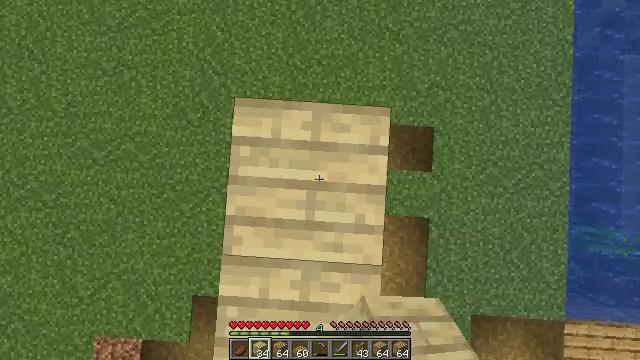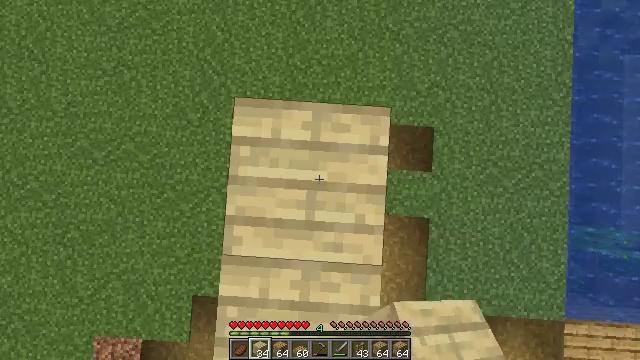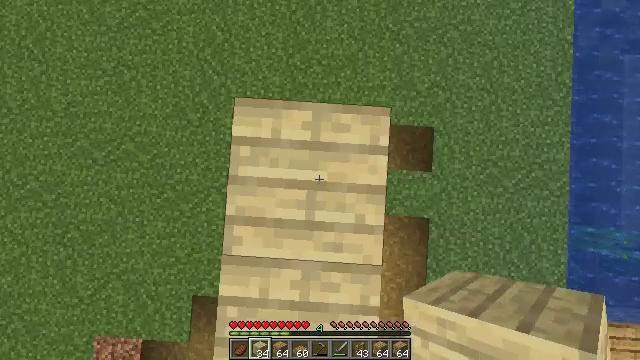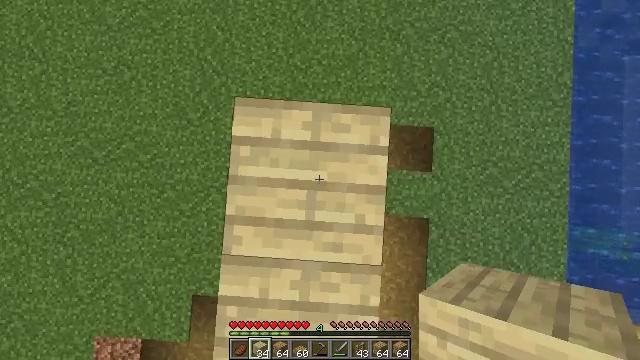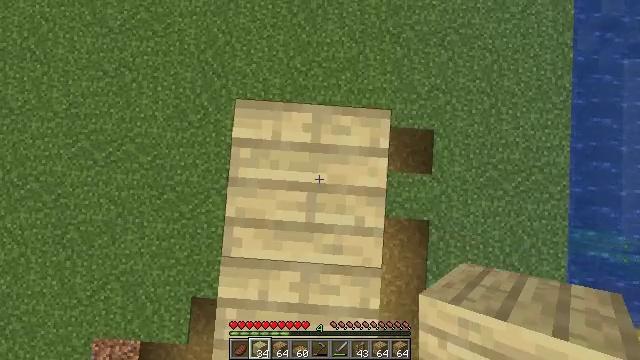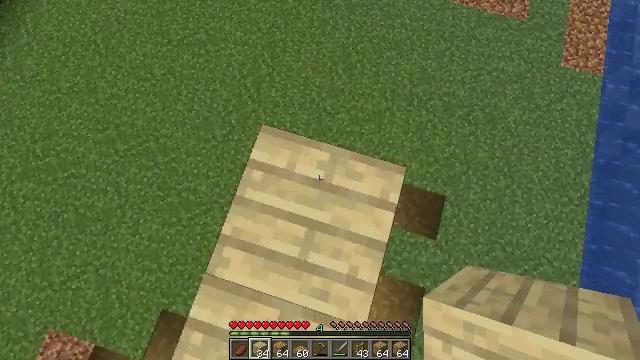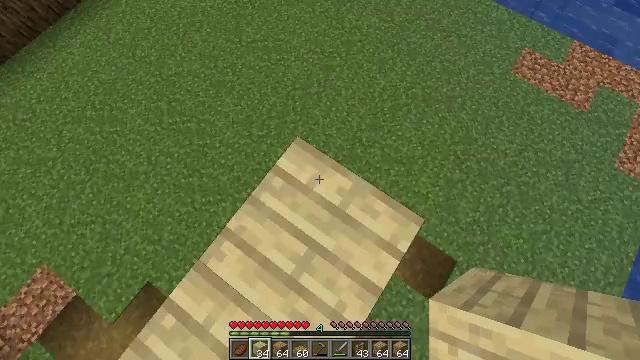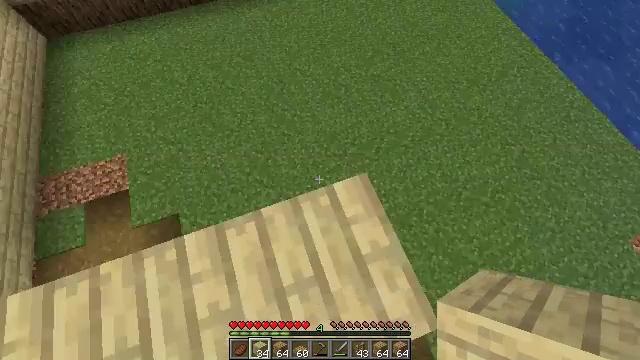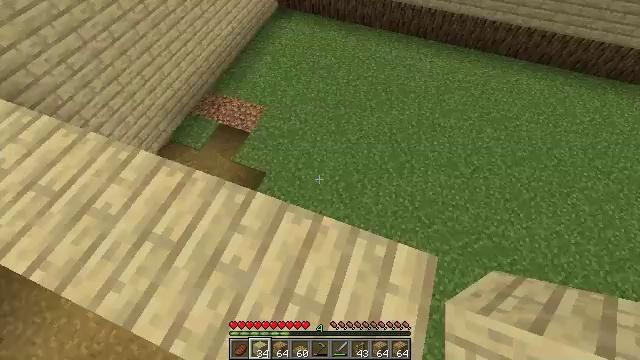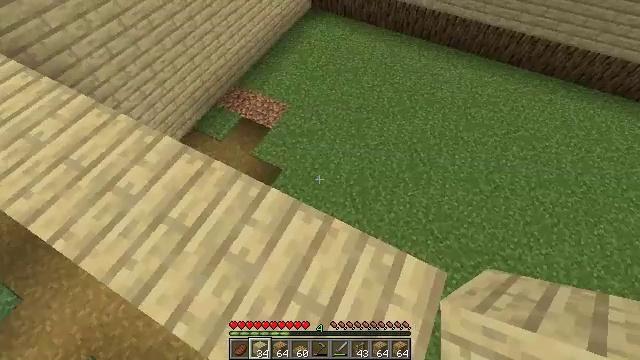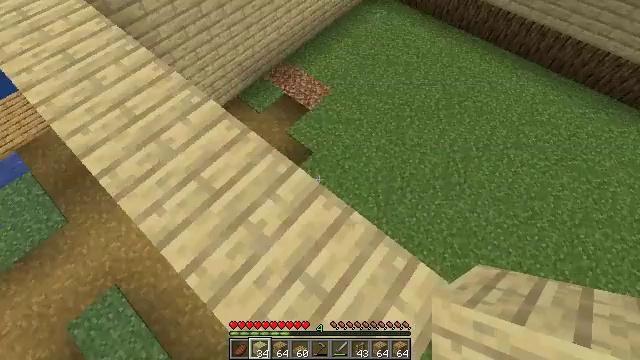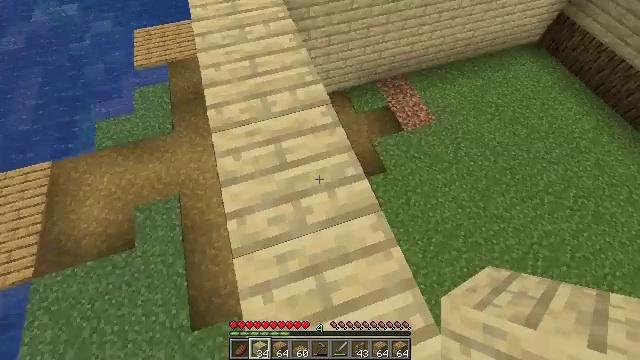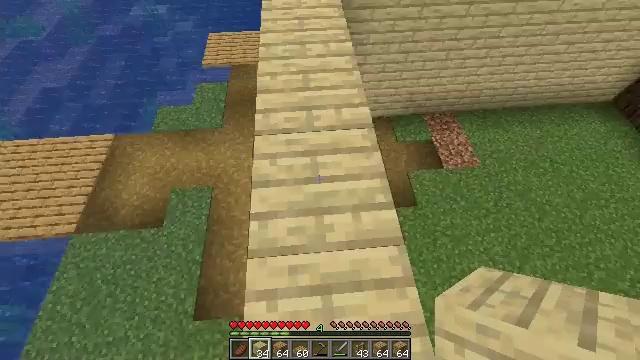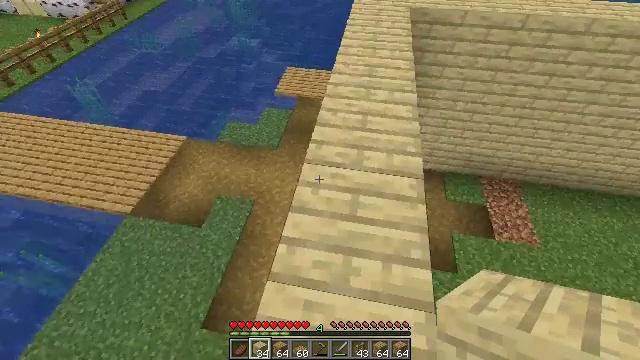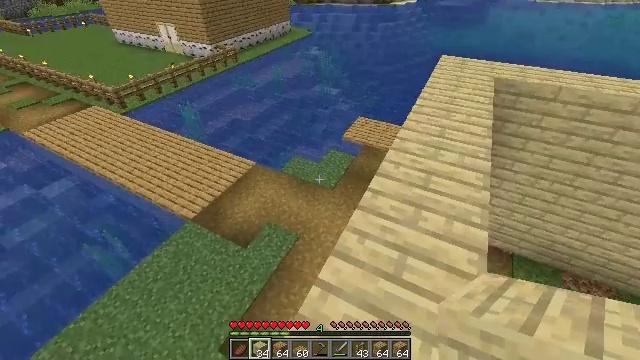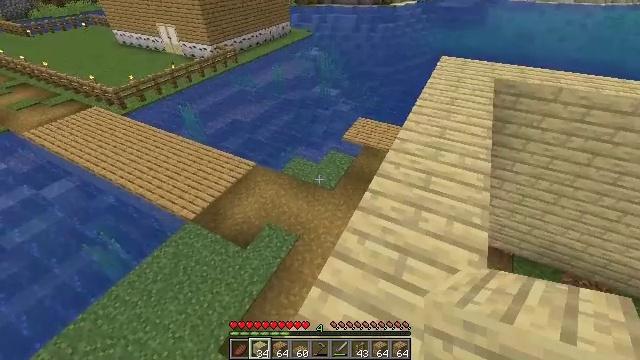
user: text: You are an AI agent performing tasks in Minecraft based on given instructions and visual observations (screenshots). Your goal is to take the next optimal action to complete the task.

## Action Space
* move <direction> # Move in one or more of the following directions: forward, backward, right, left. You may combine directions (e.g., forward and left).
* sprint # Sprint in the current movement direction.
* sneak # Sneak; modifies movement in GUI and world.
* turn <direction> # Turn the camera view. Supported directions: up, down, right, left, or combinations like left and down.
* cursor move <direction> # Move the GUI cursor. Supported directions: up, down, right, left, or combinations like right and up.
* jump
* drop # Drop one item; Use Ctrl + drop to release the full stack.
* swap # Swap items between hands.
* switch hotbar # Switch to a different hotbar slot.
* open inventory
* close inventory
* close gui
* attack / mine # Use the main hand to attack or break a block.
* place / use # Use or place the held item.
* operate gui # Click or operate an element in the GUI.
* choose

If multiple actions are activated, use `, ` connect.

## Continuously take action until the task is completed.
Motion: motion action
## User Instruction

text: Break the existing birch planks.
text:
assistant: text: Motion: no_op
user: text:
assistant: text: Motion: no_op
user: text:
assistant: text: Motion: no_op
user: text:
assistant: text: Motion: no_op
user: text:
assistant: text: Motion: turn left and up
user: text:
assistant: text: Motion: turn left and up
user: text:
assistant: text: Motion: turn left and up
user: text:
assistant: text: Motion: turn left and up
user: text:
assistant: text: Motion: turn left
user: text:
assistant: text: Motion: turn left and down
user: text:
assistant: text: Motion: turn left and up
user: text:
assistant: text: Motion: turn left and up
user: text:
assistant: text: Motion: turn left and up
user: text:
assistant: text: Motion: turn left and up
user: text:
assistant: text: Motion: no_op
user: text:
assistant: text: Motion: no_op
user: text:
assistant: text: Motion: turn right and up
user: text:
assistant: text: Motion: no_op
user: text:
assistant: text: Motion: no_op
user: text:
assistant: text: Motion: no_op
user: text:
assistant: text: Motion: no_op
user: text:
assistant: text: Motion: no_op
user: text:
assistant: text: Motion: no_op
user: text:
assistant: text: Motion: move forward, turn right
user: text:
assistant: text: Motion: move forward, turn right
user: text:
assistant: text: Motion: move forward, turn right
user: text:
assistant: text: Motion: move forward, turn right and down
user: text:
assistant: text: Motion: move forward
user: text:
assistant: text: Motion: move forward, turn right
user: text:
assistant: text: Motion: move forward